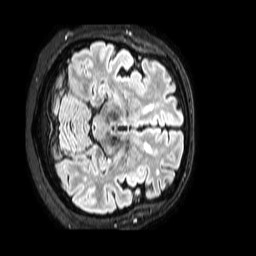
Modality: FLAIR
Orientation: axial
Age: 55
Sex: male
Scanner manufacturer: philips
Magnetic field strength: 3 T
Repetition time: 4.8 s
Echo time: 0.2881 s